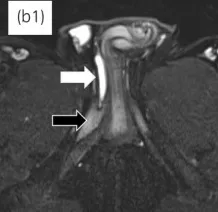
Case 2. (b) MRI: T2-weighted axial (b1) and coronal (b2) images. The scrotal portion of the tumor was spherical and the dorsal portion was rod-shaped with penetration of the right penile corpora cavernosa. White arrow: tumor; black arrow: penile corpora cavernosa.
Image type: radiology (mri)